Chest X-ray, PA view. Patient: 35 years old, sex F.
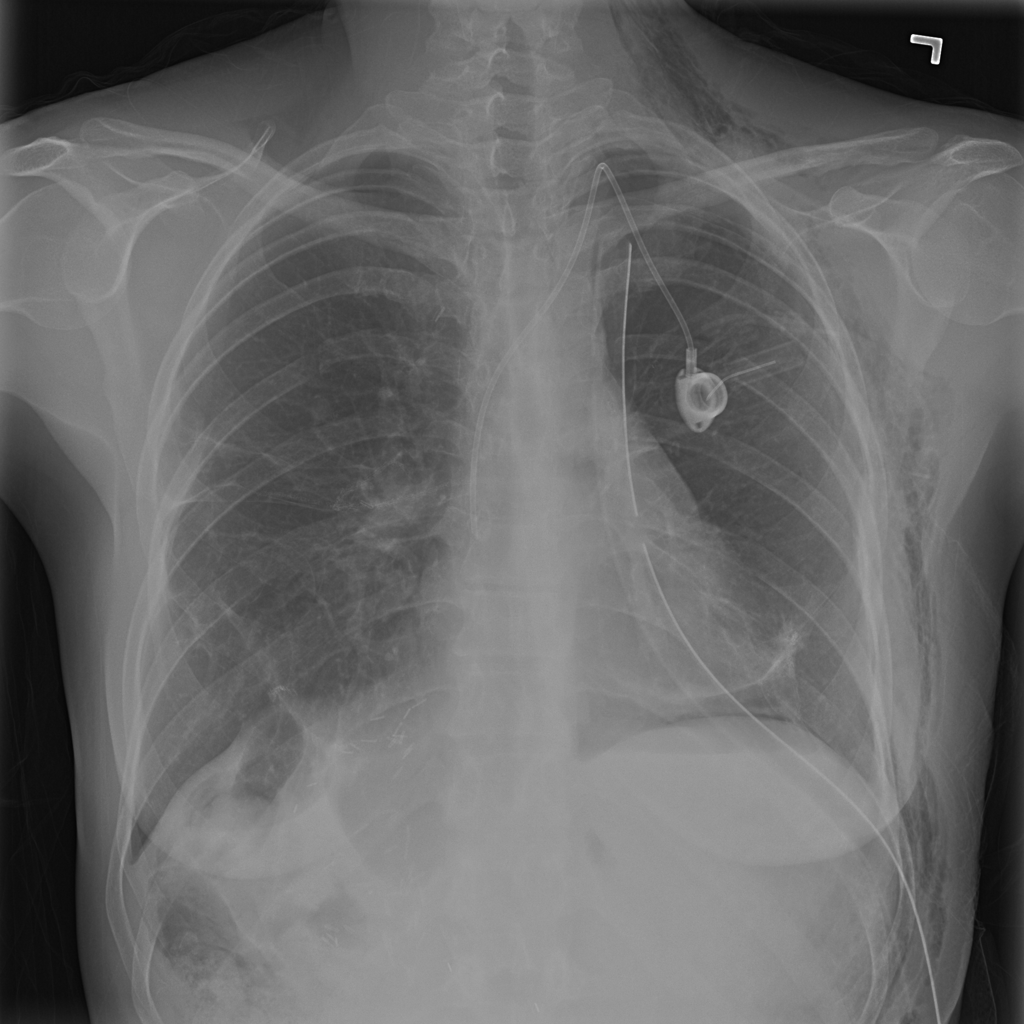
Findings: Emphysema, Pneumothorax